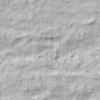
Label: not_dusty